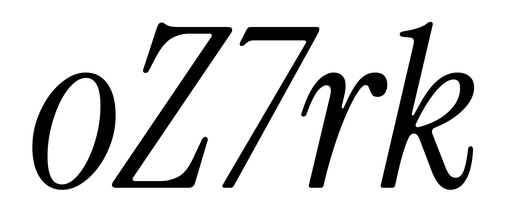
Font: InstrumentSerif-Italic